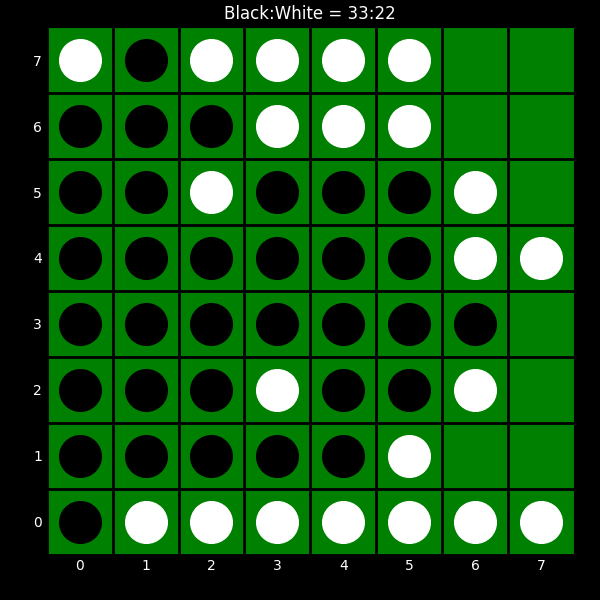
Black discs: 33
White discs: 22